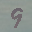
Label: 9